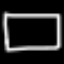
Label: square